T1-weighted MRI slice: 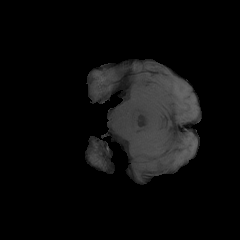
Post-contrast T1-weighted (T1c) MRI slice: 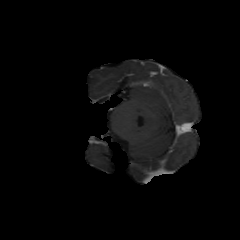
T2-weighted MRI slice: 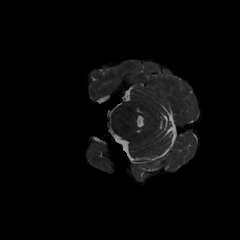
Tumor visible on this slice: no